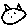
Label: cat